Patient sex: M
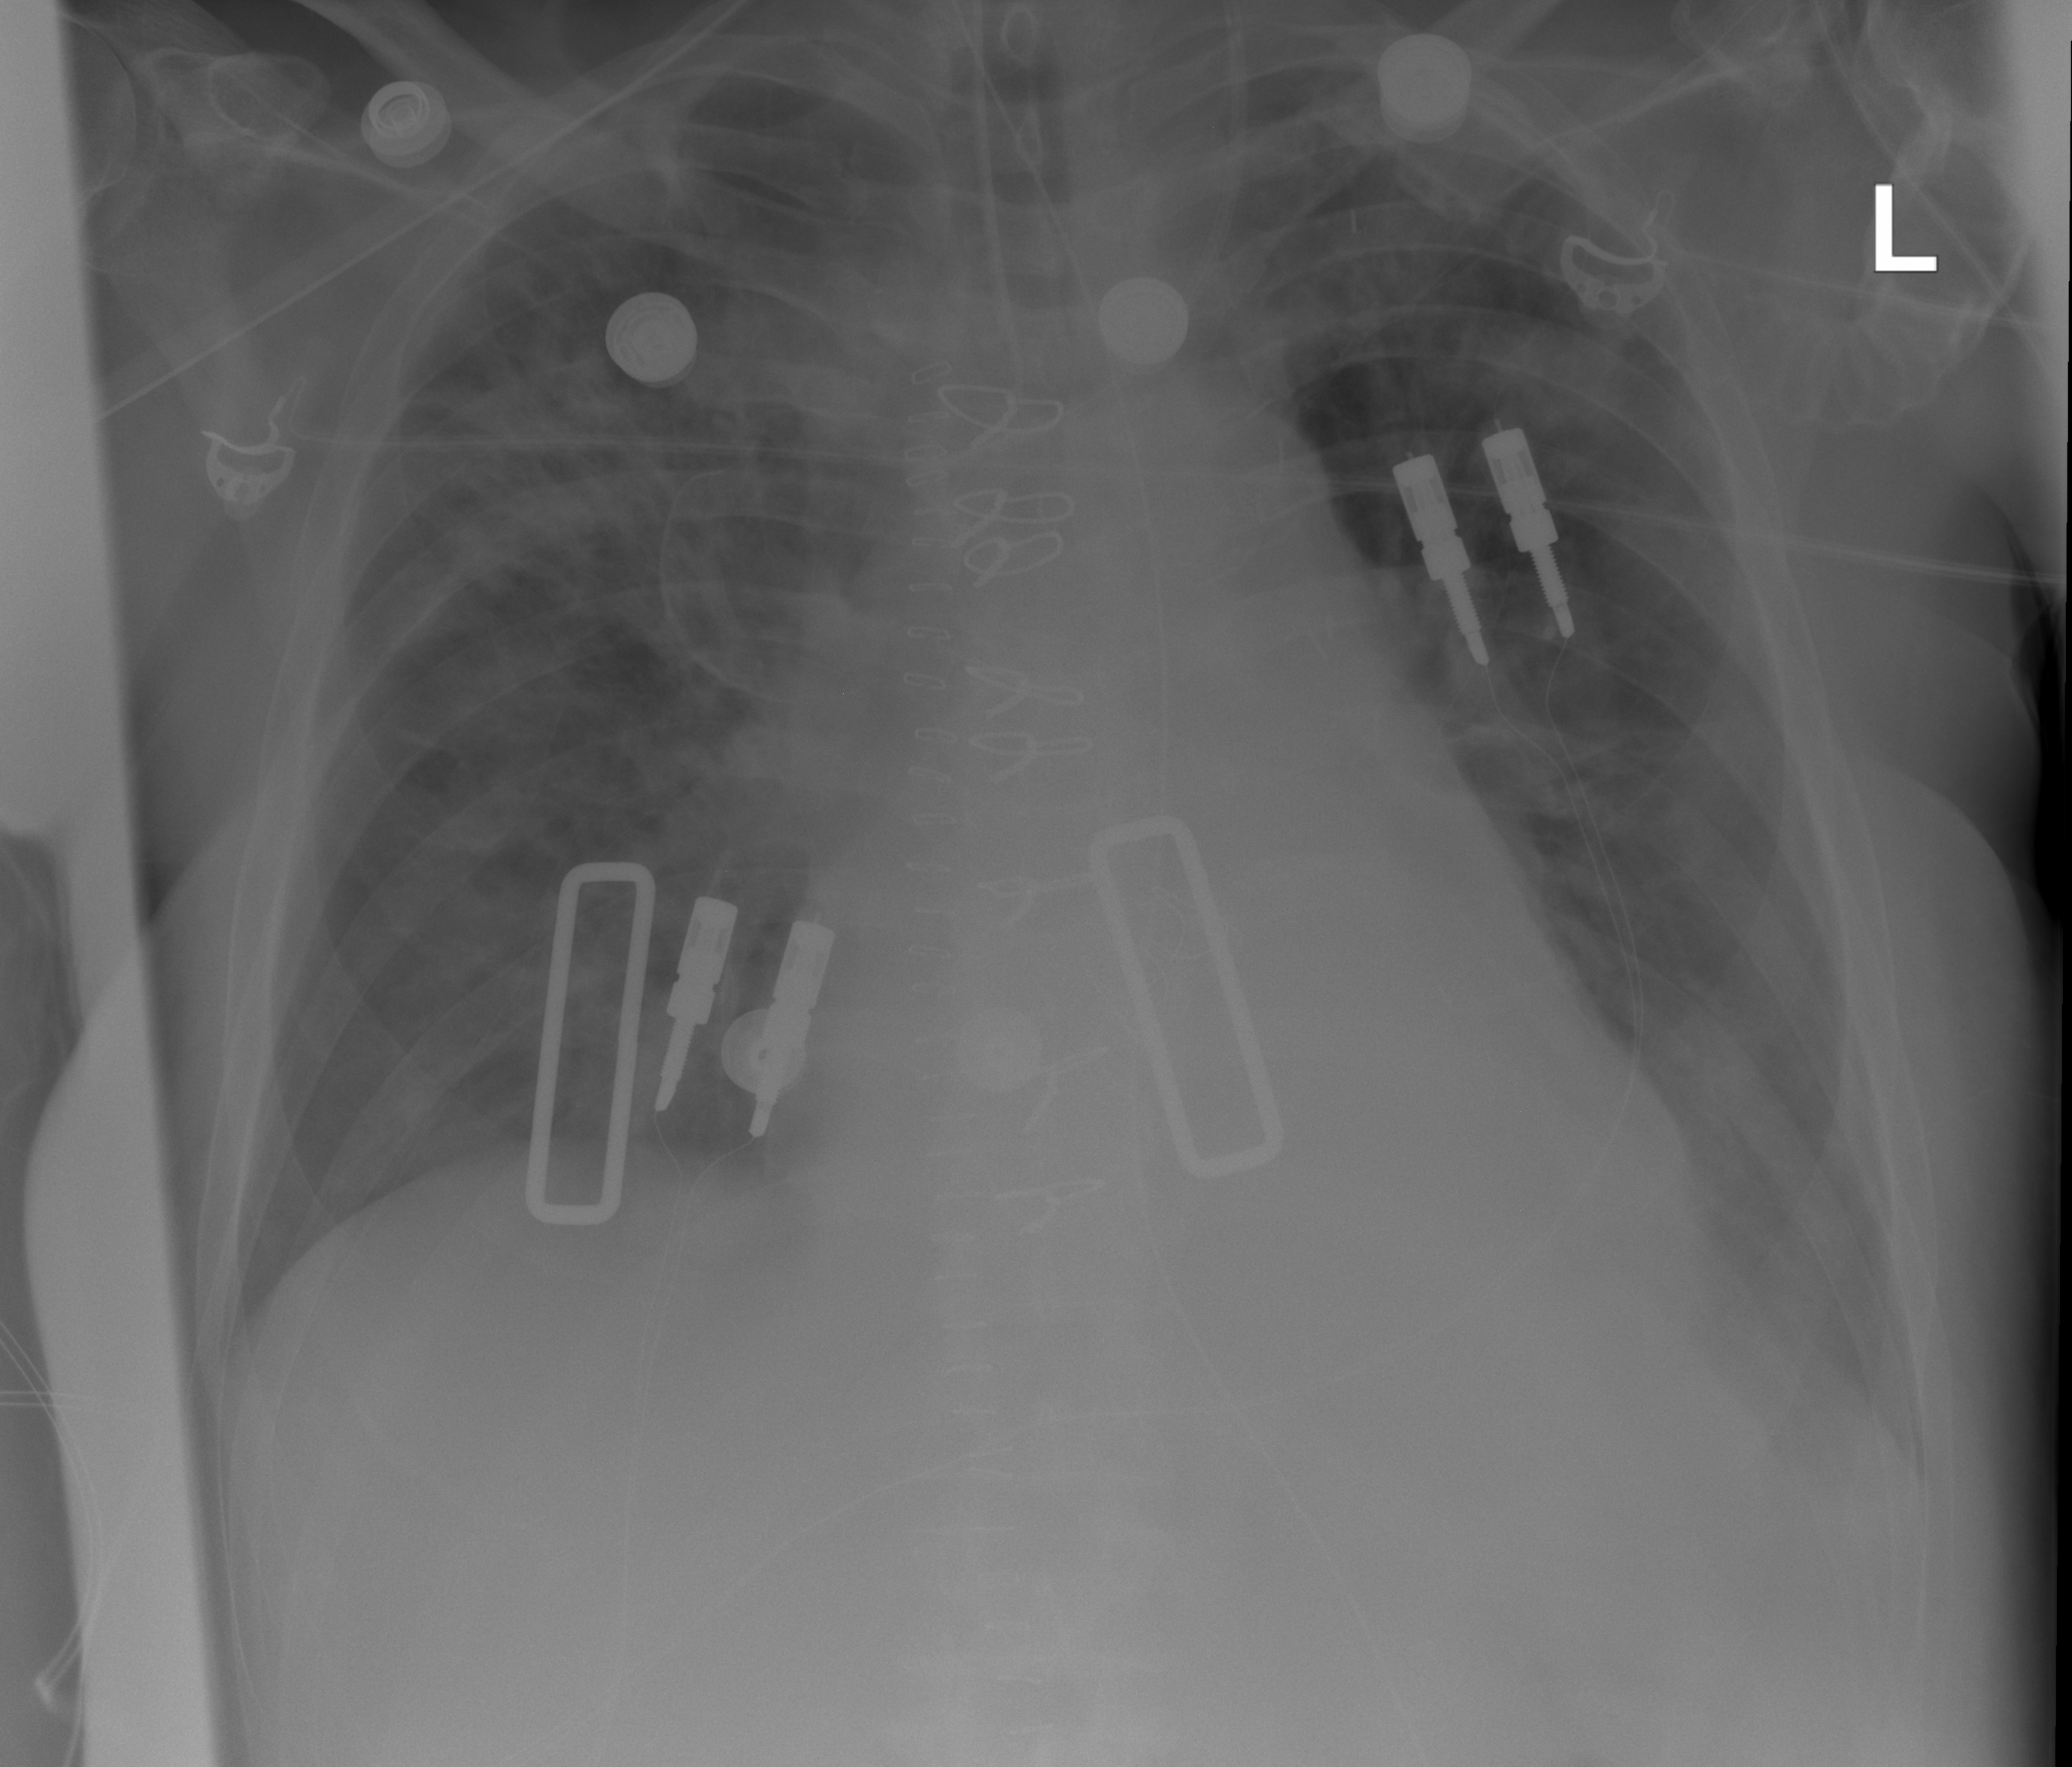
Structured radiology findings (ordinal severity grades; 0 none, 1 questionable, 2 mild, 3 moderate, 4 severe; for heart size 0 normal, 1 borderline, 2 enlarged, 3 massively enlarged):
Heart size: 2
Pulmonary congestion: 2
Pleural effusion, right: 0
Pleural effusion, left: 2
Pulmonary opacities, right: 3
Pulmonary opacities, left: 3
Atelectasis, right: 2
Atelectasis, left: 2